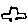
Label: car